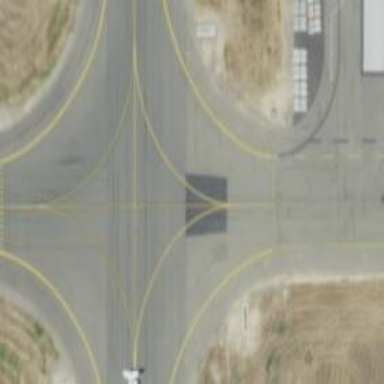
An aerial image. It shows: Image of taxiway at airport.